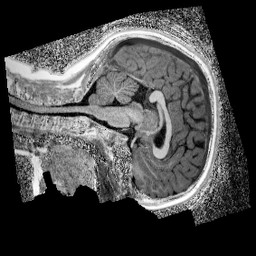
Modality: UNIT1_denoised
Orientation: sagittal
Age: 9
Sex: male
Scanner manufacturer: siemens
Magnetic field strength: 3 T
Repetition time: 4 s
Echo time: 0.00299 s